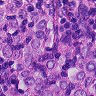
Metastatic tissue present: yes